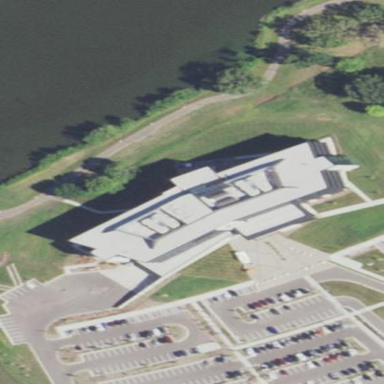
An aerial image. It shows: Building.